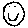
Label: smiley face